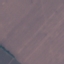
Land use / land cover: AnnualCrop